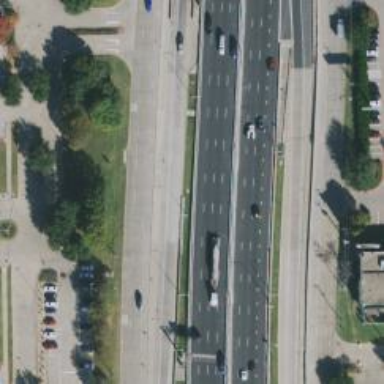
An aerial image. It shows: Toll gantry on the road.